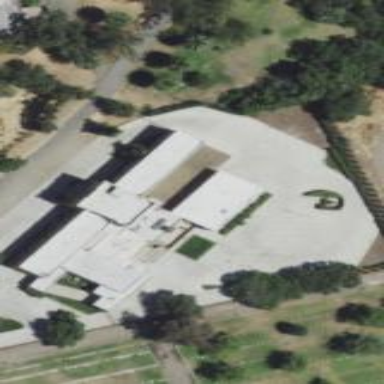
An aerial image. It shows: School.